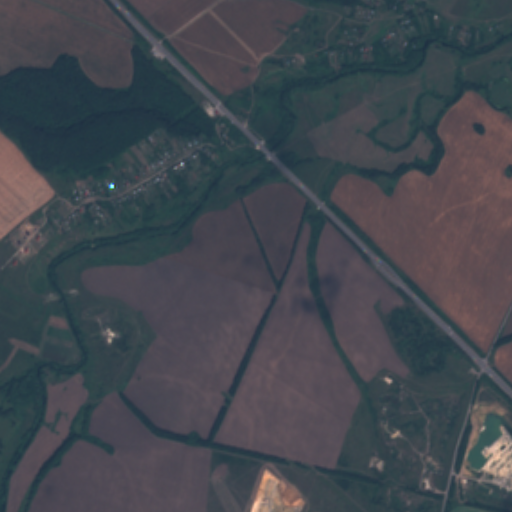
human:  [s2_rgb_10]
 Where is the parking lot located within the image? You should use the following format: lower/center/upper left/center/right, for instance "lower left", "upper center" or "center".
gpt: The parking lot is located in the upper center of the image.
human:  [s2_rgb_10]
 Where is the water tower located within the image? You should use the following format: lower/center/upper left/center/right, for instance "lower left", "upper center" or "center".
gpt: The water tower is located in the center left of the image.
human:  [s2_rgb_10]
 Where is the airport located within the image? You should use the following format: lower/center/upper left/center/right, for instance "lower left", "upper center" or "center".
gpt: There is no airport in the image.